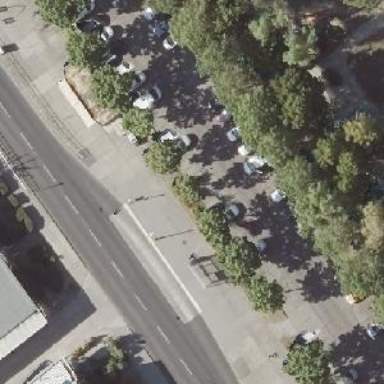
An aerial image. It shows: Parking available on the street side.